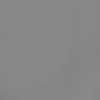
Label: not_dusty